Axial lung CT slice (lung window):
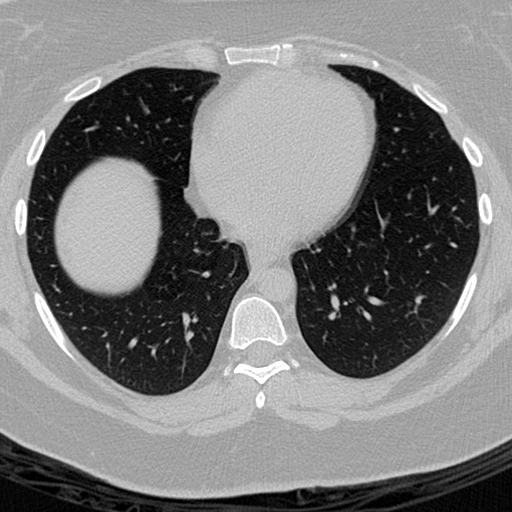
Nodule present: no